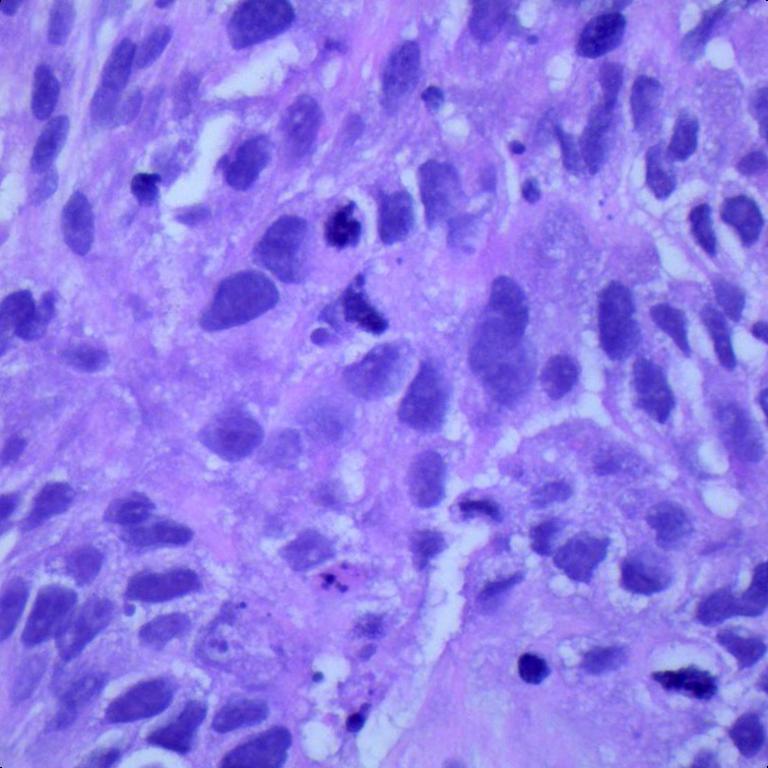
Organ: lung
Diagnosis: squamous carcinomas